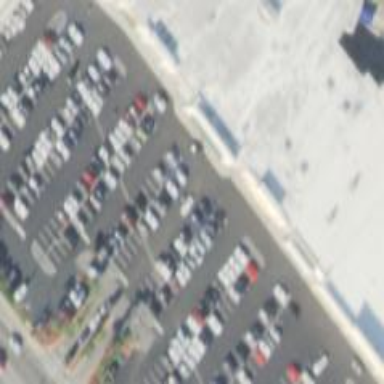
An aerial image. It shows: Parking space.